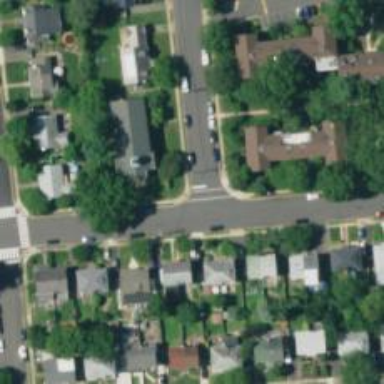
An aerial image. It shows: Neighborhood.